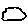
Label: cloud